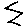
Label: zigzag